Current action and preconditions to check: path_clear

Your task: For each precondition in the list above, predict whether it will hold at this action.

Consider the current scene as observed from the mobile robot's camera, and analyze the predicted future states of all dynamic agents (e.g., people, animals, vehicles, or any moving entities) within the NEXT SECOND.

IMPORTANT: Only answer "very likely" if you are absolutely certain—based on strong, clear evidence—that a dynamic agent will violate the precondition in the predicted future state. Do NOT answer "very likely" for unlikely, ambiguous, or low-probability risks.

Ask yourself for each precondition: Is there a high probability, with clear and convincing evidence, that the predicted future states of any dynamic agent will interfere with the predicted future state of the currently executing action within the NEXT SECOND, causing that precondition to fail?

Assess the risk level based on these predictions. Use "likely" or "very likely" if motions create a clear risk of interference.

Use "neutral" or "improbable" if agents are nearby but their predicted paths are clearly diverging or non-conflicting.

Failure Risk Categories: "very improbable", "improbable", "neutral", "likely", "very likely"

Answer Format: Output ONLY the probability_of_failure value from these categories: "very improbable", "improbable", "neutral", "likely", "very likely"

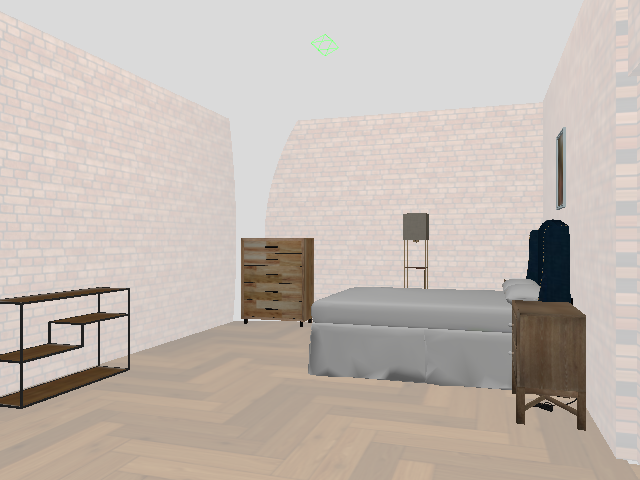

Answer: very improbable